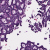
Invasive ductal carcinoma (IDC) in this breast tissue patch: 0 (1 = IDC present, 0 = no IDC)